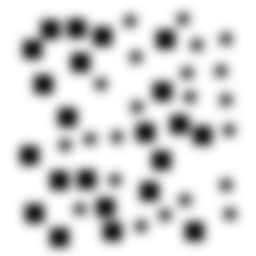
Squares: 22
Triangles: 0
Stars: 22
Total shapes: 44